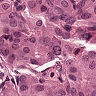
Metastatic tissue present: yes